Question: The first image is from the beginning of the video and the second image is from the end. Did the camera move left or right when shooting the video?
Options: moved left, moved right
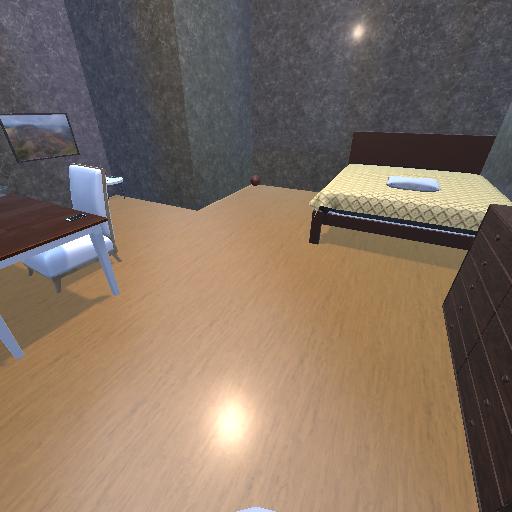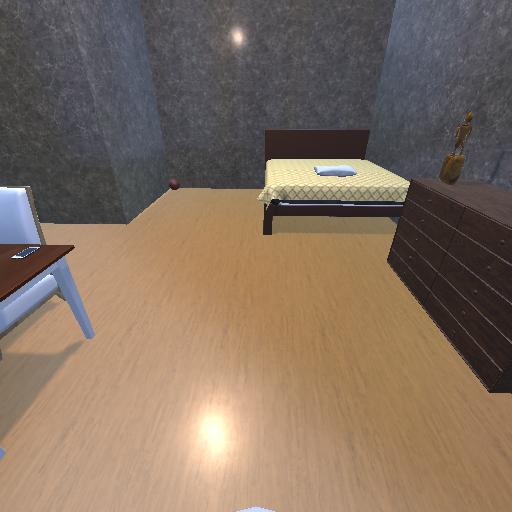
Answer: moved left